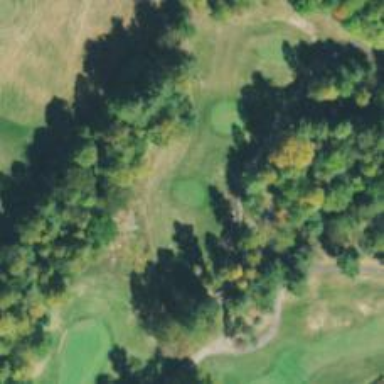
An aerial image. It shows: Golf tee.